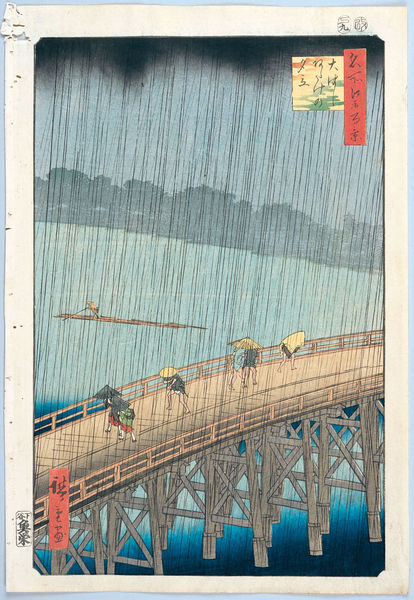
Titel: 100 berühmte Ansichten von Edo
Künstler: Utagawa Hiroshige
Schlagwörter: blau, gewitter, himmel, mann, meer, wasser, wolken, bäume, fluss, gelb, grün, landschaft, menschen, see, ufer, grau, holz, hut, hüte, männer, pfeiler, schwarz, zeichen, zeichnung, regenschirm, rot, schirm, wolke, leute, rahmen, nass, stamm, brücke, gewässer, insel, wald, boot, kahn, ruder, japan, schiff, schrift, papier, passanten, laufen, säcke, farbe, grafik, graphik, böschung, strom, unwetter, strohhut, ruderer, strohhüte, inschrift, geländer, japanisch, schriftzeichen, regen, schild, asien, druck, druckgraphik, druckgrafik, lithografie, rennen, schirme, stempel, china, regenwolken, floss, flaggen, postkarte, holt, drachen, waser, marionette, stick, holzbrücke, schauer, sturzregen, holzstamm, platzregen